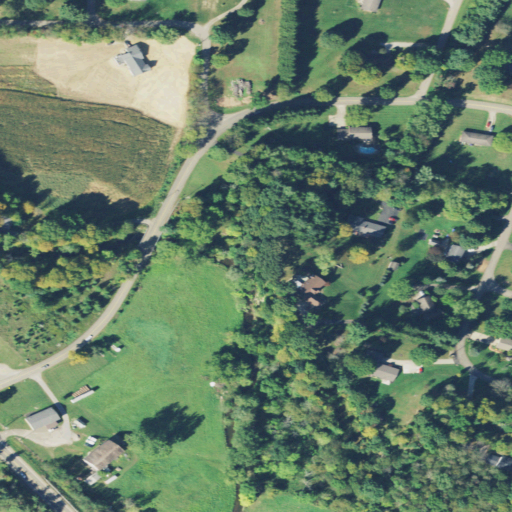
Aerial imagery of valley in Ohio named Baltzley Valley containing open development, low intensity development, deciduous forest, medium intensity development, mixed forest, and high intensity development